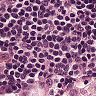
Metastatic tissue present: no